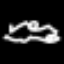
Label: squiggle